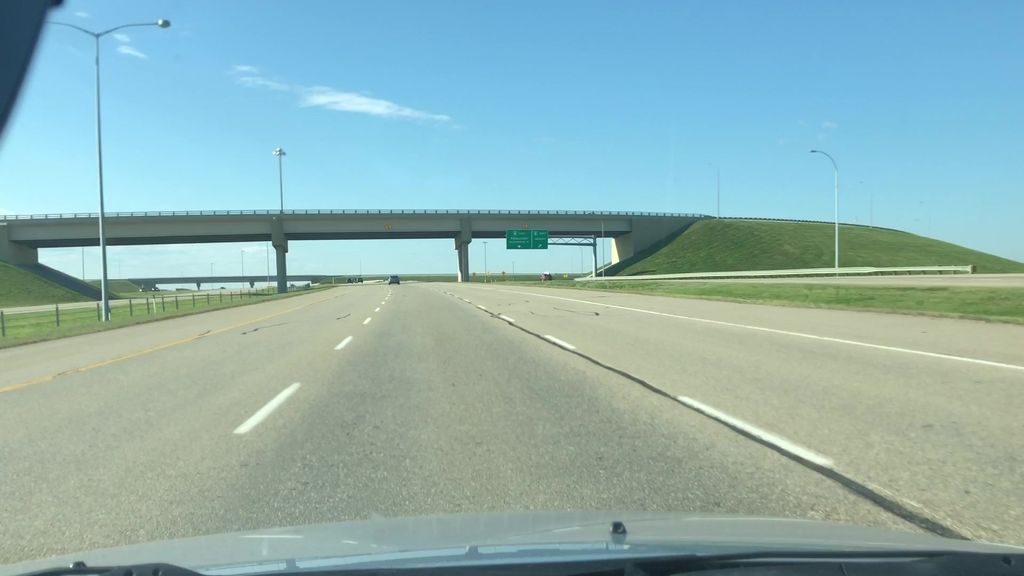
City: edmonton